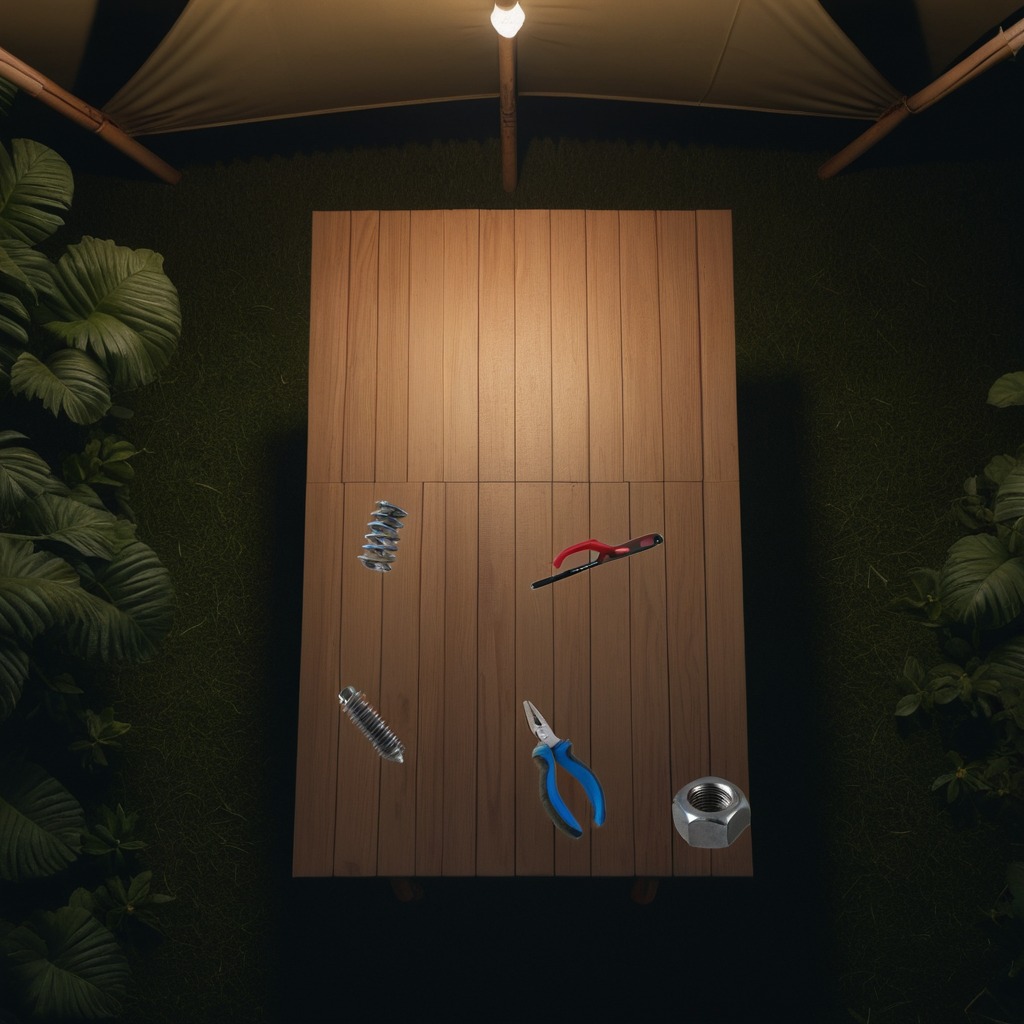
A metal machine screw, a pair of pliers, a coiled metal spring, a handheld metal saw, and a metal nut are lying on a wooden table inside a jungle field workshop tent at night dim ambient light soft shadows worn but